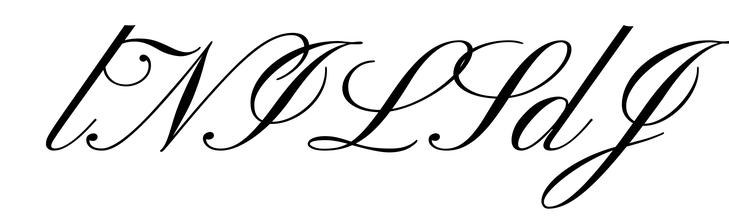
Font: PinyonScript-Regular